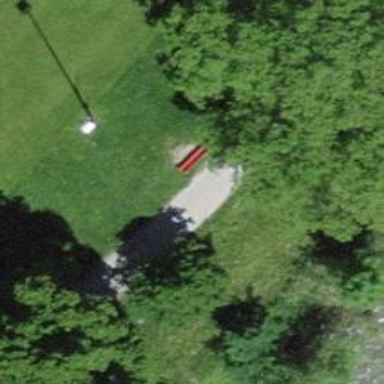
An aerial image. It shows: Bench for seating.